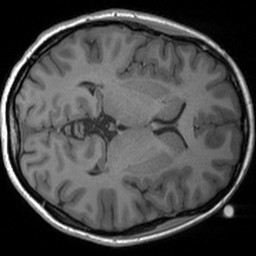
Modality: T1w
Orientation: axial
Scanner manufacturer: siemens
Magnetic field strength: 3 T
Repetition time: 1.54 s
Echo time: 0.00234 s